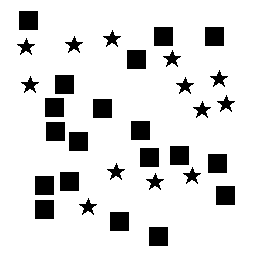
Squares: 19
Triangles: 0
Stars: 13
Total shapes: 32